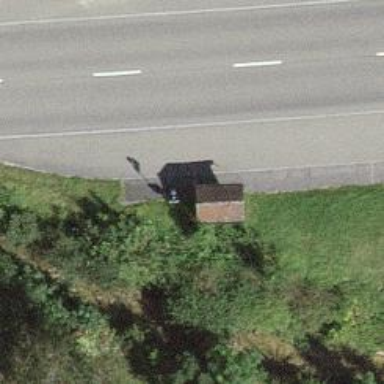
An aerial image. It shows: Bus stop with shelter. It is platform for public transport.